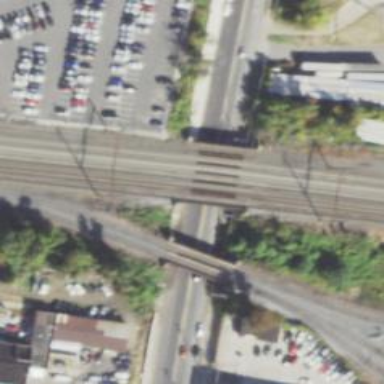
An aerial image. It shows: Bridge with electrified railway tracks featuring contact line.